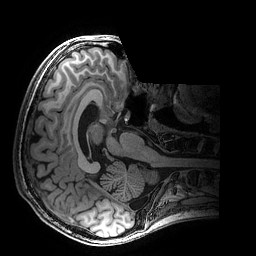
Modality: T1w
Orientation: axial
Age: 25
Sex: male
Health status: healthy
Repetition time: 2.53 s
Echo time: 0.0034 s